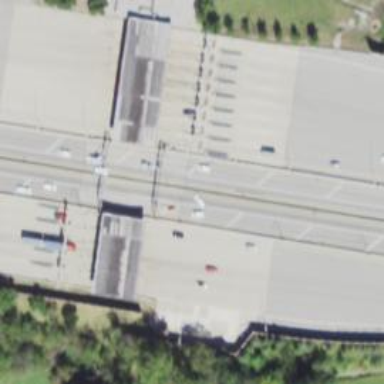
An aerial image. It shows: Toll gantry on the road.